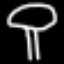
Label: mushroom